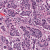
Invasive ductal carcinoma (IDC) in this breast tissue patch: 1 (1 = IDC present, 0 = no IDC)